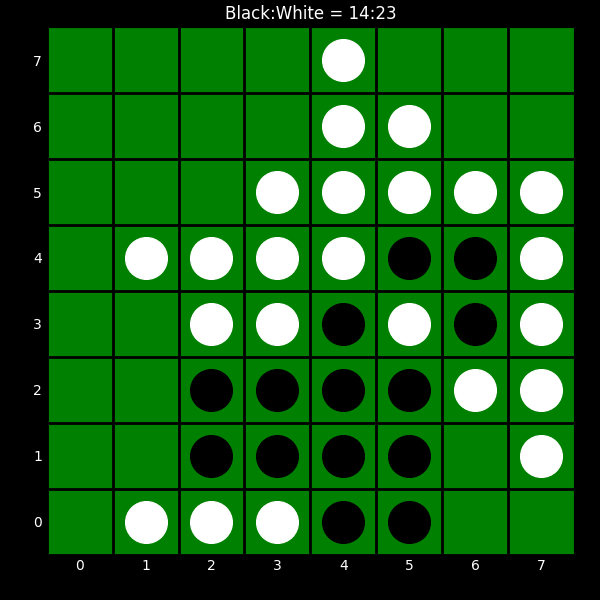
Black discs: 14
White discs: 23